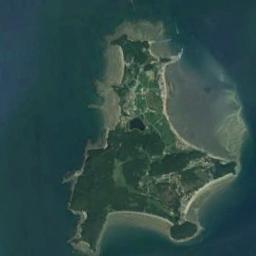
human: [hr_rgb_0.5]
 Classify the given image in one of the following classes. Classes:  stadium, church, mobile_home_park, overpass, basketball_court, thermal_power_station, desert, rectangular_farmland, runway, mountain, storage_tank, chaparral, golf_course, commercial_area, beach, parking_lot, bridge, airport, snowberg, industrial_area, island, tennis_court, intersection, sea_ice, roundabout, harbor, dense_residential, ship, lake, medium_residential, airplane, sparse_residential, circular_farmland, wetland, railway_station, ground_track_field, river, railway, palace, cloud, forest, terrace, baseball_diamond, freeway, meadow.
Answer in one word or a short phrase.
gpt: island